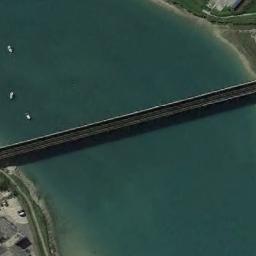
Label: bridge